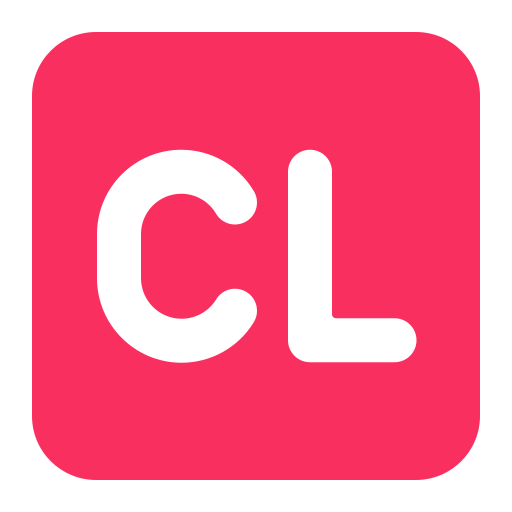
cl button flat